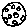
Label: moon